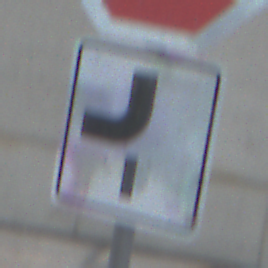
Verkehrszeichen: VerlaufVorfahrtsstrasse7
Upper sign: Stop
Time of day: MorningAfternoon
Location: Outdoor (Urban)
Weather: PartlyCloudy
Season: NotSpecified
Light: Natural